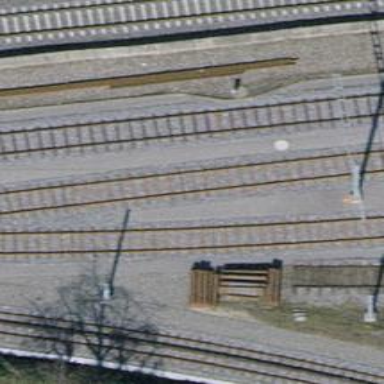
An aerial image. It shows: Yard with single rail track. The railway track is electrified with contact line for service purposes.